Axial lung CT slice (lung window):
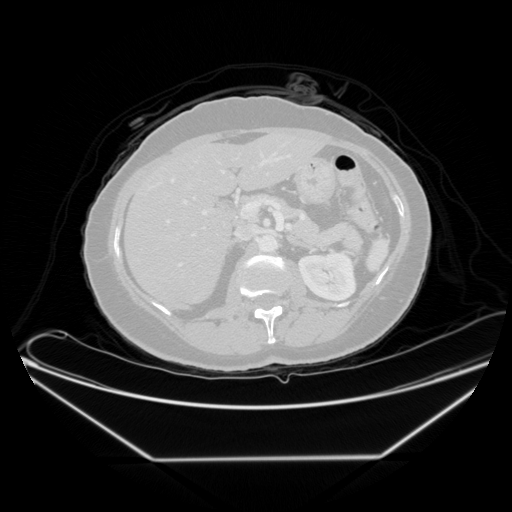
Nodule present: no